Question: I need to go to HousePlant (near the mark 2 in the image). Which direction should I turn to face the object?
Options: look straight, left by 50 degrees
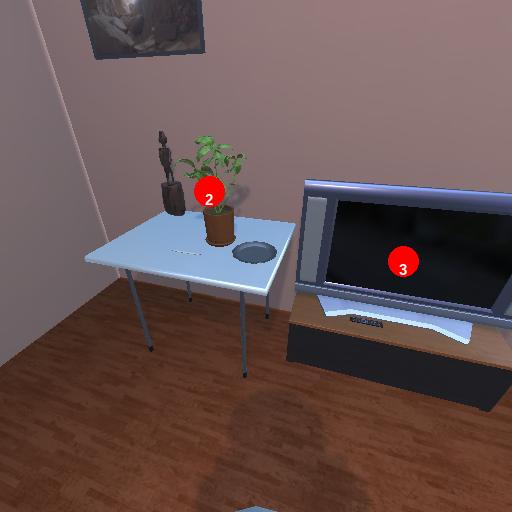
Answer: look straight